Interaction volume radius: 5 \u00c5
Interaction volume height: 35 \u00c5
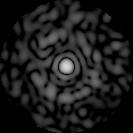
Disorder parameter: 0.8363